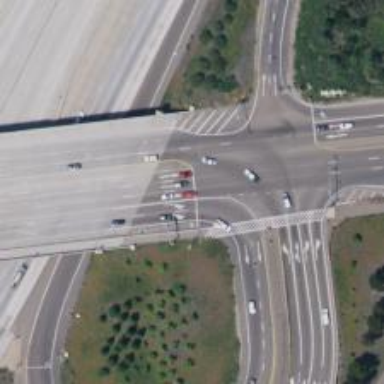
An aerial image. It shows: This image shows trunk highway that functions as expressway.